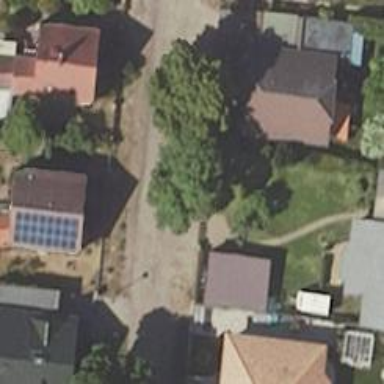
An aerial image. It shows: Residential road with sandy surface.